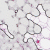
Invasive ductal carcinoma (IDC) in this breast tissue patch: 0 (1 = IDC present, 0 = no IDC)